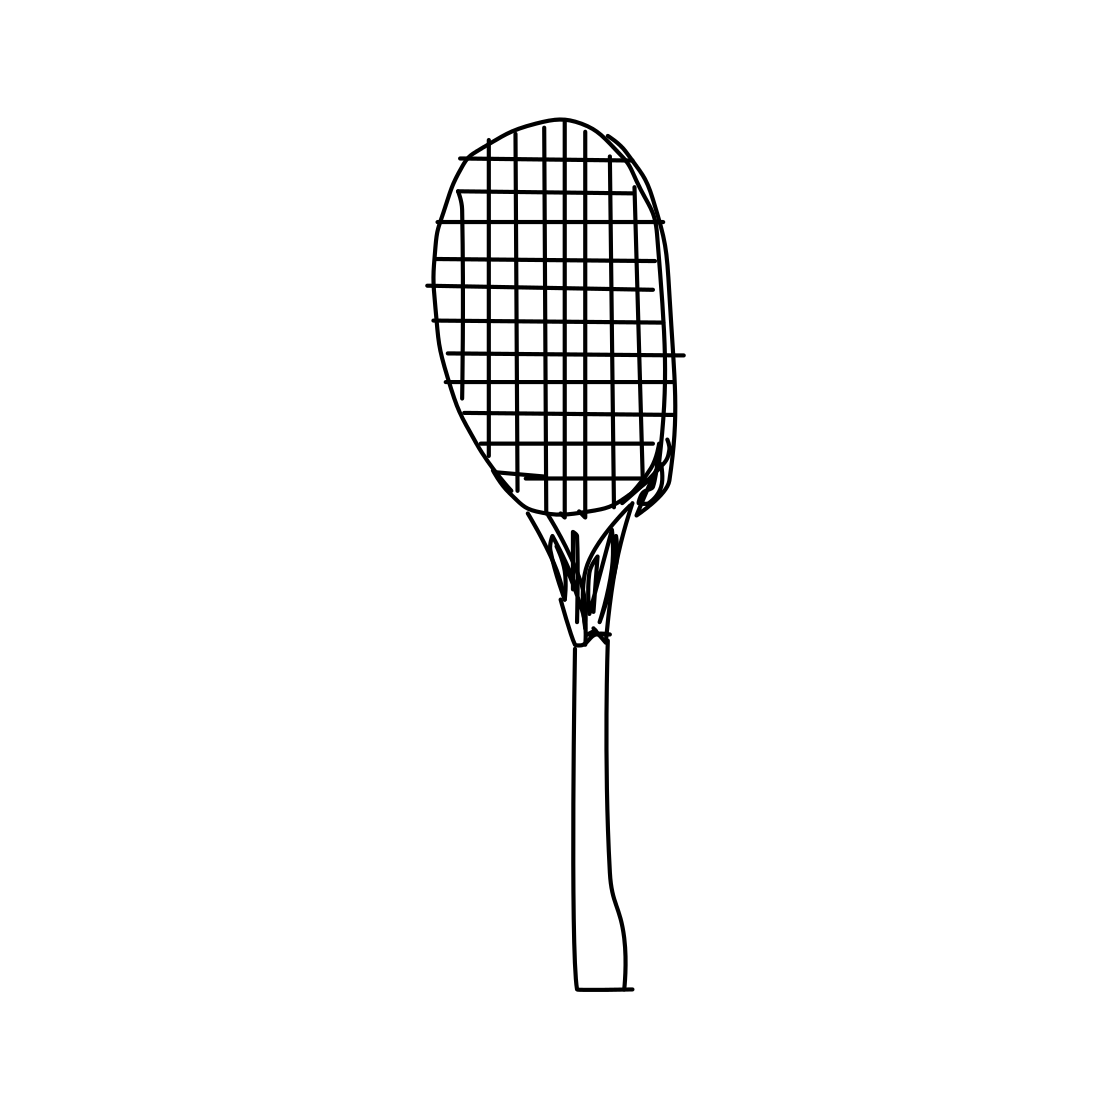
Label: tennis-racket